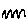
Label: zigzag